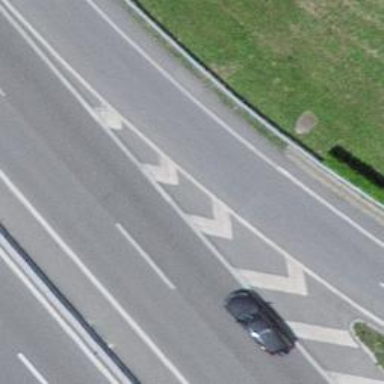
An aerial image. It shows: Road with "give way" sign.